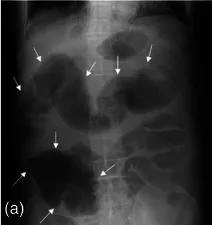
X-ray and computed tomography images of obstructive colitis. . (a) An X-ray image showing severe colonic dilation from the cecum to the transverse colon.
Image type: radiology (x_ray)